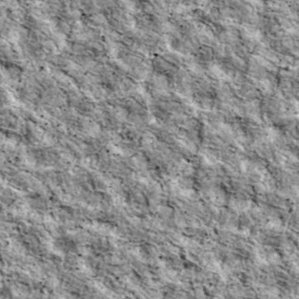
Label: non_frost